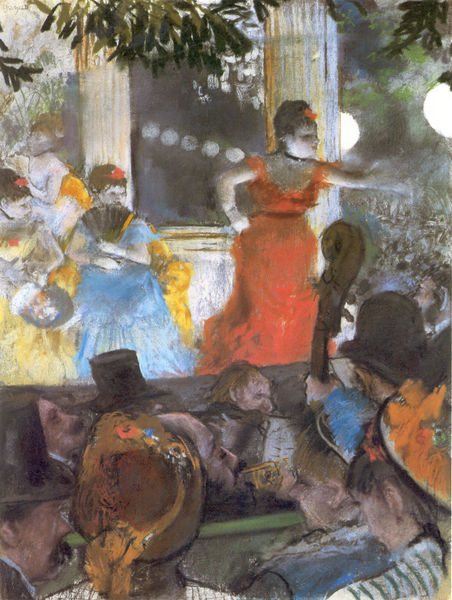
Titel: Das Café-concert in Les Ambassadeurs
Künstler: Edgar Degas
Standort: Lyon
Institution: Musée des Beaux-Arts
Schlagwörter: baum, blau, blätter, dunkel, gemälde, gruppe, mann, schatten, weiß, bäume, frauen, gelb, impressionismus, menschen, äste, abend, bar, blume, blumen, bunt, cafe, degas, frankreich, frau, hell, hut, hüte, kleid, lampe, lampen, laternen, licht, lichter, männer, nacht, paris, pfeiler, raum, renoir, schwarz, säule, säulen, tisch, gebäude, park, rot, fest, fächer, gesellschaft, malerei, tanz, zylinder, feier, lokal, mütze, mützen, band, kleidung, mensch, bild, hals, instrument, öl, ast, haare, stoff, stoffe, innen, personen, aufführung, bass, blatt, bähne, bühne, cabaret, cabarett, cafe concert, concert, elektrisches licht, gesang, girlande, gitarre, instrumente, kontrabass, konzert, lampions, leuchte, lichtpunkte, musik, musiker, oper, orchester, person, pflanze, pflanzen, prostituierte, publikum, rückenansichten, salsa, schleifen, sängerin, sängerinnen, tanzen, theater, tänzerin, tänzerinnen, zilinder, noten, zuschauer, abstrakt, farben, auftritt, scheinwerfer, vorführung, vorstellung, romantik, vergnügen, musikinstrument, musizieren, schauspiel, toulouse, ausgehen, sänger, romantisch, schnecke, tänzer, lady, grell, schauspielerin, rotes kleid, darbietung, schauspielerinnen, flamenko, kabaret, fächer rot, hylinder